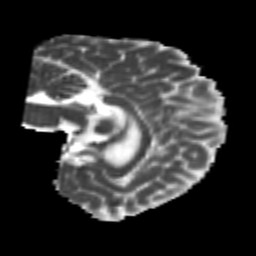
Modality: MD
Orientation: sagittal
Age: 20
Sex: female
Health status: healthy
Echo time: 0.074 s